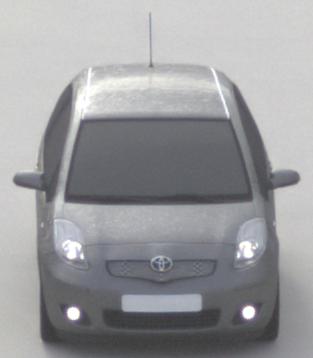
Make: Toyota
Model: Yaris 1.0
Detailed model: Yaris (XP13)
Model produced from: 2011/10
Model produced until: 2014/08
Doors: 3
Color: gray
Road condition: dry road
Daytime: morning or afternoon
Contrast: low contrast